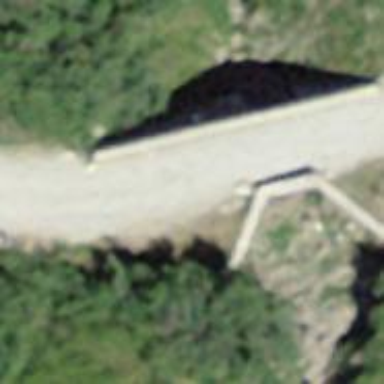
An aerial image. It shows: Track road with grade2 pebblestone surface. This road has bridge.